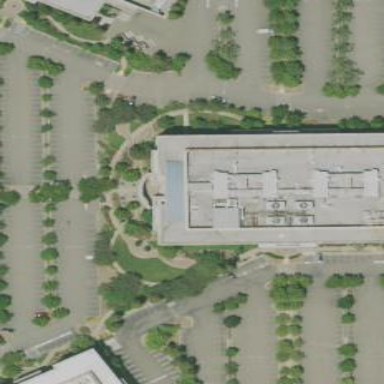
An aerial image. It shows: Office building.